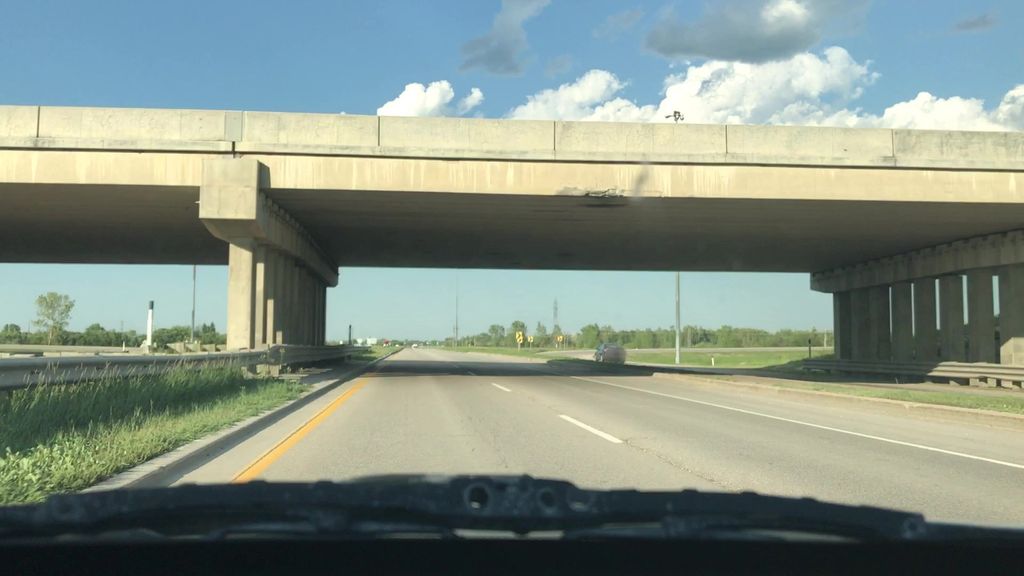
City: winnipeg